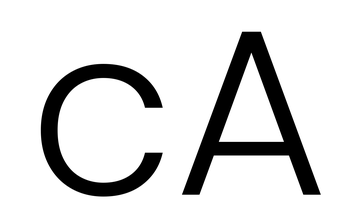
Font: Poppins-Light